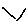
Label: smiley face